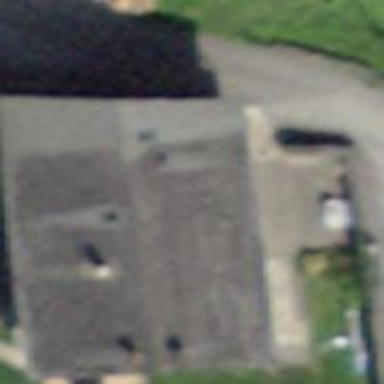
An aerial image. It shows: Building.